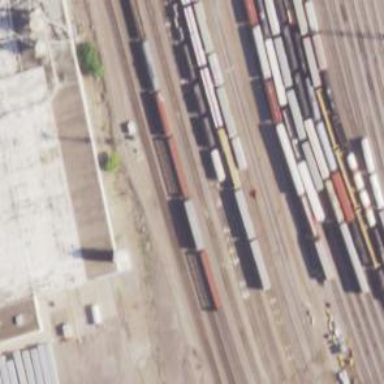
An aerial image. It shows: Railway yard in service.